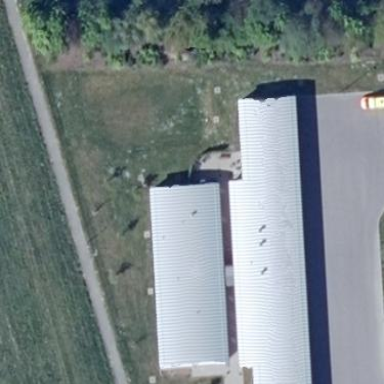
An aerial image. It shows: Ambulance station building.